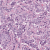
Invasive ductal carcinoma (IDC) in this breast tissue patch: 1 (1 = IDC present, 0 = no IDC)